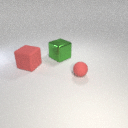
small red rubber sphere to the right of large green metal cube